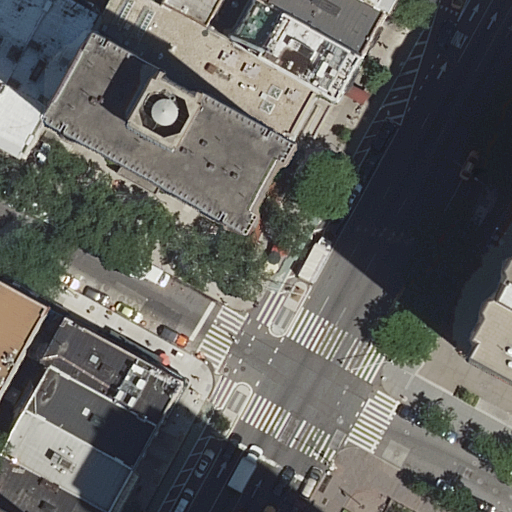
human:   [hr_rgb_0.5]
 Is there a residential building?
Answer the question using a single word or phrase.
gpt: yes

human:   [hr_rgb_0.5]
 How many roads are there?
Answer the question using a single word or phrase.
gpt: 4

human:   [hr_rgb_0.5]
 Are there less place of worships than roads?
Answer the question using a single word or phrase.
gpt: yes

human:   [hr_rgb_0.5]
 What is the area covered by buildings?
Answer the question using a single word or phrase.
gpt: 7238m2

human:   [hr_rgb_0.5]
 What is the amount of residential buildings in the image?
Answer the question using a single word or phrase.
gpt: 12

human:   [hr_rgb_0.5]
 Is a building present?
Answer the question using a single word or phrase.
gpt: yes

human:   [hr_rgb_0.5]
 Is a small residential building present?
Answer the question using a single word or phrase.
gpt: yes

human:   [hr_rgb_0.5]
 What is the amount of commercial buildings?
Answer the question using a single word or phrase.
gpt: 0

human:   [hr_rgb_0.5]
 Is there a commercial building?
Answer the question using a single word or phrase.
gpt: no

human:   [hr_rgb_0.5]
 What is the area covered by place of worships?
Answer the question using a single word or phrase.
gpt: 31m2

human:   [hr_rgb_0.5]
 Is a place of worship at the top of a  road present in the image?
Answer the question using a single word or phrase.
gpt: yes

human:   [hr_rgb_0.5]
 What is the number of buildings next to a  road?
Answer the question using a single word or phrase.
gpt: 13

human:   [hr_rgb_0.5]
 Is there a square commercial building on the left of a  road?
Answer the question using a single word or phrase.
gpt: no

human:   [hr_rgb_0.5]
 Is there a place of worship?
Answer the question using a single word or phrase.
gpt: yes

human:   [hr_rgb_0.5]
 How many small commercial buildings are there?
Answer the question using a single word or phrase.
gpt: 0

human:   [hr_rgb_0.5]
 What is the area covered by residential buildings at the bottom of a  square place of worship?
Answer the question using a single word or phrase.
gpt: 0m2

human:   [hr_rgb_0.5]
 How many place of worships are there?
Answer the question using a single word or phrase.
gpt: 1

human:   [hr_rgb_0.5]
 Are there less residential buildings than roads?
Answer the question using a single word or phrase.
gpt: no

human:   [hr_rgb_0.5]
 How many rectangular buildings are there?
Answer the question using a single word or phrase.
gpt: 10

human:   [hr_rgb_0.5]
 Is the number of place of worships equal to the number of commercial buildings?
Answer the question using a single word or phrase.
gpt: no

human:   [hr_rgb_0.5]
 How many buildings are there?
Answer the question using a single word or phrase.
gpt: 13

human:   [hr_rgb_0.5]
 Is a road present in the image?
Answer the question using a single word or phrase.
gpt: yes

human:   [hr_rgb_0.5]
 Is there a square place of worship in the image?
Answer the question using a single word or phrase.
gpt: no

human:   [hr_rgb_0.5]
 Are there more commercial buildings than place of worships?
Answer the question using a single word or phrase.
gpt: no

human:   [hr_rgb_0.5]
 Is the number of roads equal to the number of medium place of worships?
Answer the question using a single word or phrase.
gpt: no

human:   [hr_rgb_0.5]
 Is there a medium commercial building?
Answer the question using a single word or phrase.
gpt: no

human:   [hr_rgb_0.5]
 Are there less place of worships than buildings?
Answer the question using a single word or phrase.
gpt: yes

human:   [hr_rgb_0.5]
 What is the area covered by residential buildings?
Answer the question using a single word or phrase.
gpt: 5841m2

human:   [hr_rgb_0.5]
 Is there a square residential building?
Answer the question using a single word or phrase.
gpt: no

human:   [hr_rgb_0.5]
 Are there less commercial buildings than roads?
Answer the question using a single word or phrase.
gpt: yes

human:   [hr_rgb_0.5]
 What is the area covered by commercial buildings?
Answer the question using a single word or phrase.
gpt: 0m2

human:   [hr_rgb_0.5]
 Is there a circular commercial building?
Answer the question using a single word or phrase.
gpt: no

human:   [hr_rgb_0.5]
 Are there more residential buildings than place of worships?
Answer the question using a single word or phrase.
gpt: yes

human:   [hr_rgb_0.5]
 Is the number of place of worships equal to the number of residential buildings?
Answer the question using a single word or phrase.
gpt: no

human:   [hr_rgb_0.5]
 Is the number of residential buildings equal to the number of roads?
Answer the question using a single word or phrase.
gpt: no

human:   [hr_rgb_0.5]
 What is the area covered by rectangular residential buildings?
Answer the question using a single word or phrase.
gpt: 1490m2

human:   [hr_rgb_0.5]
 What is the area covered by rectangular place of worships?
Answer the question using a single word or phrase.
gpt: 31m2

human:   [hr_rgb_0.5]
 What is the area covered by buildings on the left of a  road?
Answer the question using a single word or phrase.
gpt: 3178m2

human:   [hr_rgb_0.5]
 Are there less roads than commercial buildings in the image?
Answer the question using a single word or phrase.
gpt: no

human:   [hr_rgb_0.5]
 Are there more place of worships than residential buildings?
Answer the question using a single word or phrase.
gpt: no

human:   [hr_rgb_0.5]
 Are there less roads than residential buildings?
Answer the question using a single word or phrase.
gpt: yes

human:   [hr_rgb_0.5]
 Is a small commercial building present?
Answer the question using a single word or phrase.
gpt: no

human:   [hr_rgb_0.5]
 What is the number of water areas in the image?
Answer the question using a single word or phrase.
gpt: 0

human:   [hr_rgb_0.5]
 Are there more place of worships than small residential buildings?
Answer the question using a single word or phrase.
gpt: no

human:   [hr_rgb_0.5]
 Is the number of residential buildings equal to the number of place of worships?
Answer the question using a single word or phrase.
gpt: no

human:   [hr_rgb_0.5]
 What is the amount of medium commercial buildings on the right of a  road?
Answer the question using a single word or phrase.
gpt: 0

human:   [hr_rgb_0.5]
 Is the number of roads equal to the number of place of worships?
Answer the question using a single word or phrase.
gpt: no

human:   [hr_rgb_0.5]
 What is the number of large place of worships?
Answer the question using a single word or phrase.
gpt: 0

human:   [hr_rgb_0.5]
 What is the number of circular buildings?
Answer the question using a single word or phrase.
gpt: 0

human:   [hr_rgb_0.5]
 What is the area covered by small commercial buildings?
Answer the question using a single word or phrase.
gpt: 0m2

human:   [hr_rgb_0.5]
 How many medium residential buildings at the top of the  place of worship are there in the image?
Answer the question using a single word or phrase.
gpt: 0

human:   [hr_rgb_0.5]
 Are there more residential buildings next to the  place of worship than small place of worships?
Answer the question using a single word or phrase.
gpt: yes

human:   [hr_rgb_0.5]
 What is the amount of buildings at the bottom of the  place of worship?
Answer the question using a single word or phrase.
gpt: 6

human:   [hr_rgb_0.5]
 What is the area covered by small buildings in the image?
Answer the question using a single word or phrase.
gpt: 41m2

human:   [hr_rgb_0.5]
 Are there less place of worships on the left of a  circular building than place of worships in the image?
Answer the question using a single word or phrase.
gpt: yes

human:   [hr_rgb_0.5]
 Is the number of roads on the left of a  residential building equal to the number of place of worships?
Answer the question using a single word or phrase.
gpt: no

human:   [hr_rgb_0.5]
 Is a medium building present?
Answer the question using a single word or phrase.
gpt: yes

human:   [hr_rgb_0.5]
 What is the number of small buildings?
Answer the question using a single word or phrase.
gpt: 4

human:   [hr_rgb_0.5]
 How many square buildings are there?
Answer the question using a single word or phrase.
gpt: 0

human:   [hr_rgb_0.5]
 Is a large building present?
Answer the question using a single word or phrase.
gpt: yes

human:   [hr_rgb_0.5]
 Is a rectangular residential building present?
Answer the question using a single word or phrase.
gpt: yes

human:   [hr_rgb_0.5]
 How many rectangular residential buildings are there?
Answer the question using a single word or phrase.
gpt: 10

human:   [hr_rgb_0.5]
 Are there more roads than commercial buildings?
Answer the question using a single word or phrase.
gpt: yes

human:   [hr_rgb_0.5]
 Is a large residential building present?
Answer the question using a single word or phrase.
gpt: yes